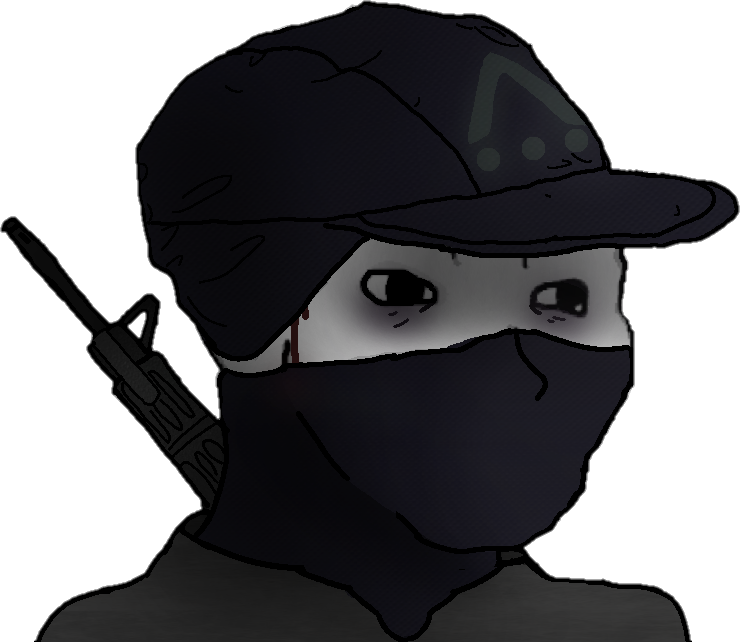
Label: 5_Doomer